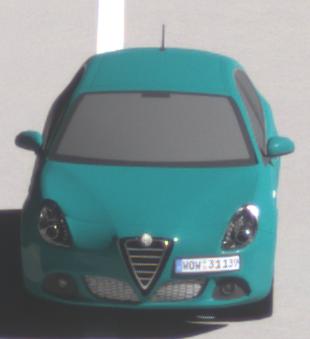
Make: Alfa Romeo
Model: Giulietta 1.4 TB 16V
Detailed model: Giulietta (940)
Model produced from: 2010/05
Model produced until: 2013/03
Doors: 5
Color: blue
Road condition: dry road
Daytime: morning or afternoon
Contrast: high contrast